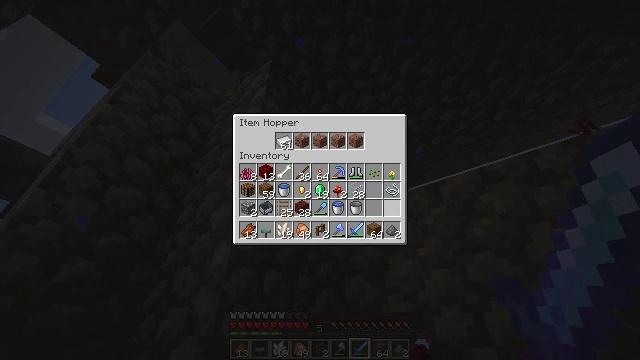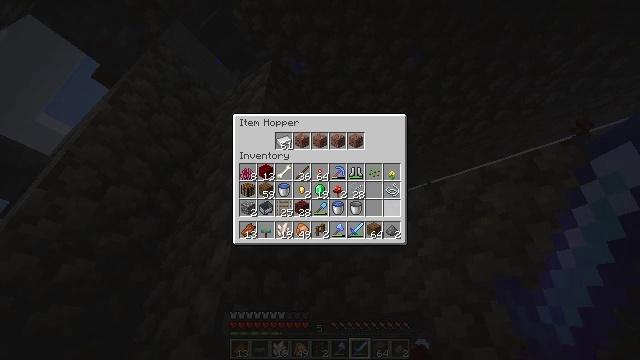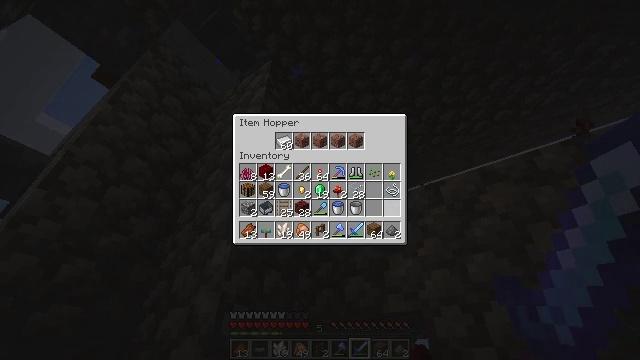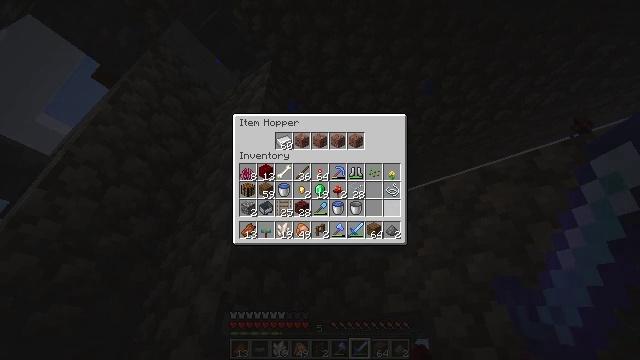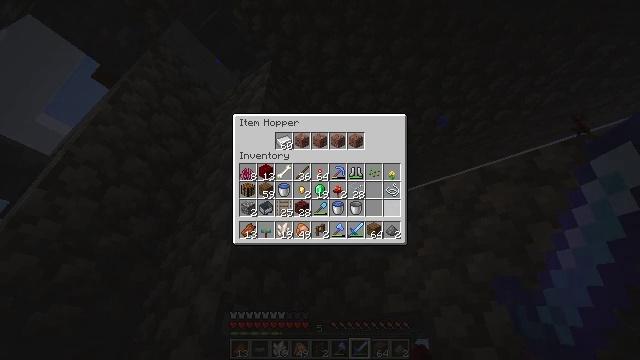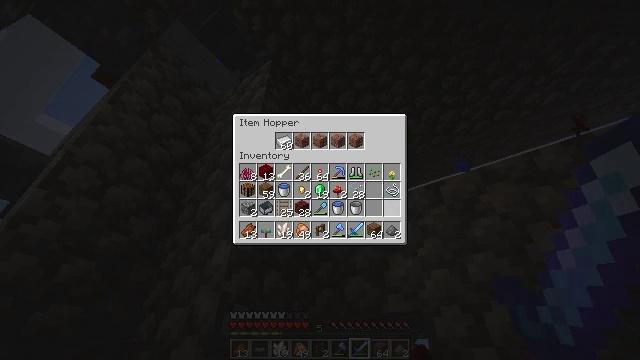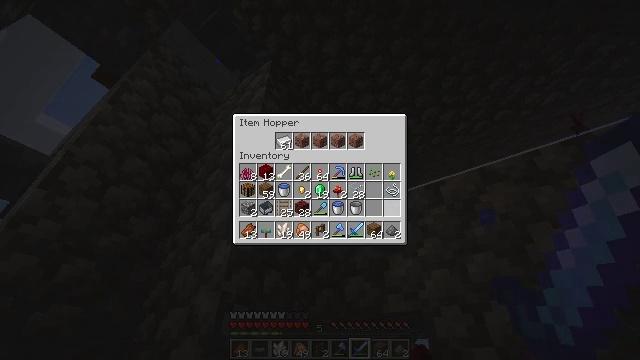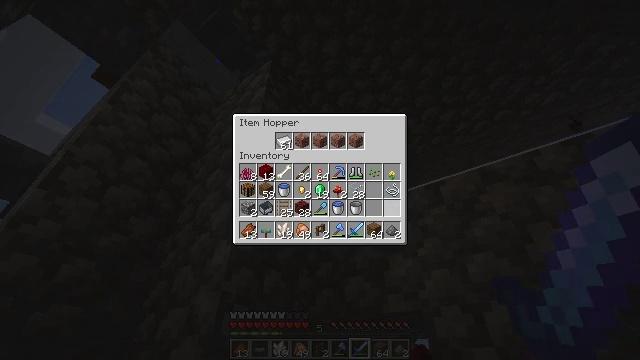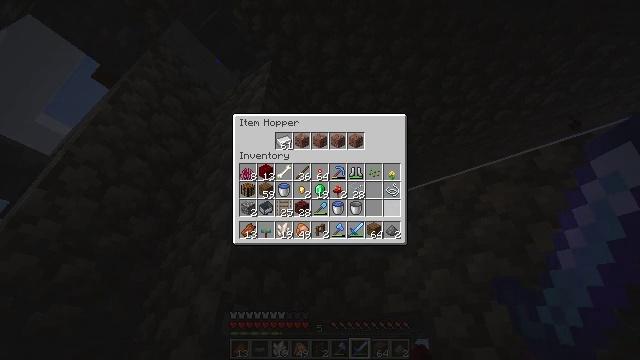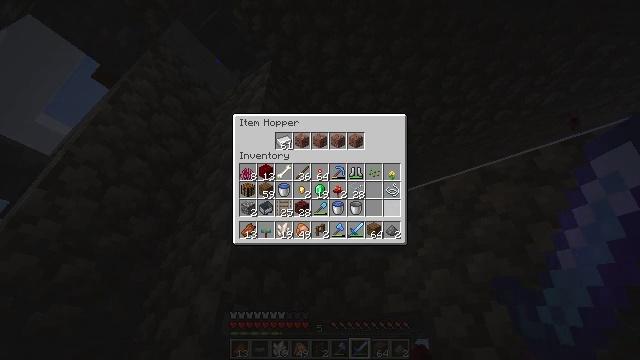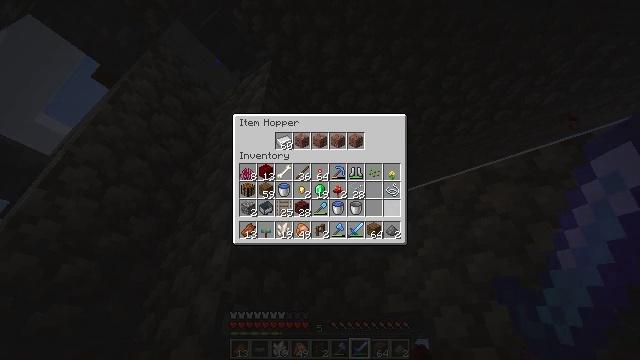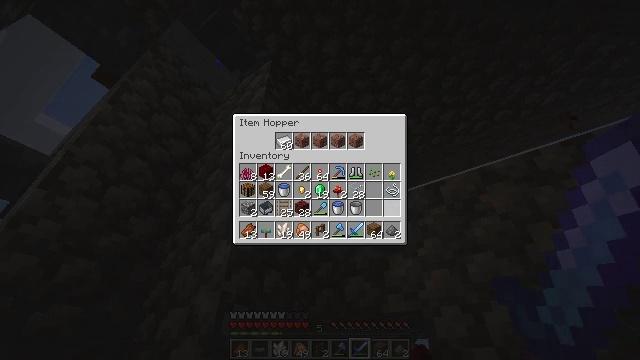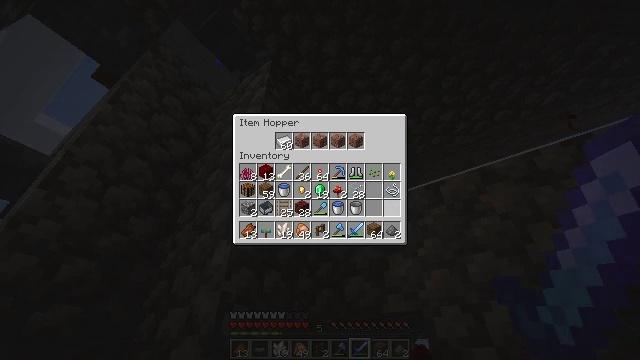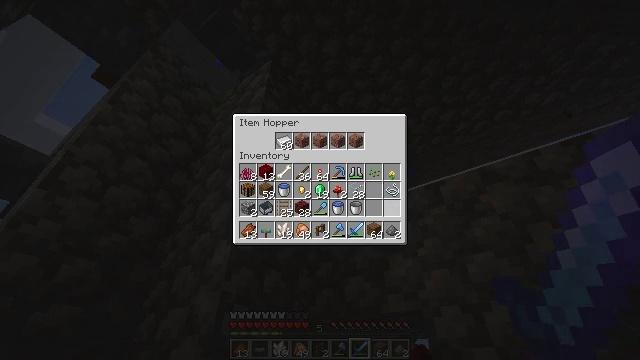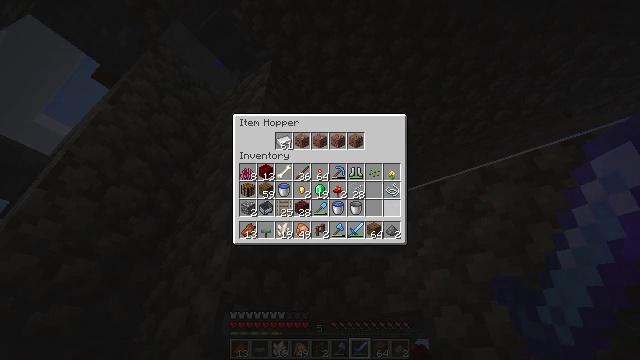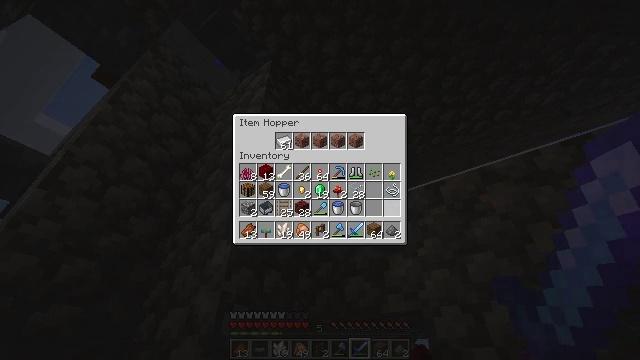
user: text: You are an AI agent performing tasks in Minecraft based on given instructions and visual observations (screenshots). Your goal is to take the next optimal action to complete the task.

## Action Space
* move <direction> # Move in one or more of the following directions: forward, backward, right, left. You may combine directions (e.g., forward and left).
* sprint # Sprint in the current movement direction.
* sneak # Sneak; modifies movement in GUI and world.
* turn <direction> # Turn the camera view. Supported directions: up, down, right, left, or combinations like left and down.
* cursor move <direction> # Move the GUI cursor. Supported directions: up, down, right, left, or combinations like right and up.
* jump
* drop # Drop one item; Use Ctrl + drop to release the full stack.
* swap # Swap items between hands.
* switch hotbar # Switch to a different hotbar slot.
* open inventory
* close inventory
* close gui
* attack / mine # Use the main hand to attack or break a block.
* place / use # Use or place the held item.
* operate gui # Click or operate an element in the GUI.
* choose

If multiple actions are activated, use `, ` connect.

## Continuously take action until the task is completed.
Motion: motion action
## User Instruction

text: Collect wheat crops.
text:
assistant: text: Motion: no_op
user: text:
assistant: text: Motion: no_op
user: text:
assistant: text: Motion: no_op
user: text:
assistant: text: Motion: no_op
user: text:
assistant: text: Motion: no_op
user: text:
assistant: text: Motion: no_op
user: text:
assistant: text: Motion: no_op
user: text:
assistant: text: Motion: no_op
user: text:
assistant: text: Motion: no_op
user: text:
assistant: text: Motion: no_op
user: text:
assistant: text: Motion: no_op
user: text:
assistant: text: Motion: no_op
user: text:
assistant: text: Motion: no_op
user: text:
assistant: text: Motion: no_op
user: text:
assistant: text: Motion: no_op
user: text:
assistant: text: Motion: no_op
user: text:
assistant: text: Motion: no_op
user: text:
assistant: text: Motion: no_op
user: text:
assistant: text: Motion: no_op
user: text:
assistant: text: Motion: no_op
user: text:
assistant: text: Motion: no_op
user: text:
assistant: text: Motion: no_op
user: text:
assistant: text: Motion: no_op
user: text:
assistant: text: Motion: no_op
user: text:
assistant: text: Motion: no_op
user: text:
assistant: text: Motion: no_op
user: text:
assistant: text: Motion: no_op
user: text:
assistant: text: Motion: no_op
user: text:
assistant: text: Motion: no_op
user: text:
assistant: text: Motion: no_op